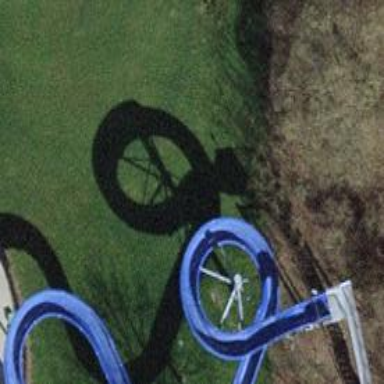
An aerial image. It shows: Water slide attraction.